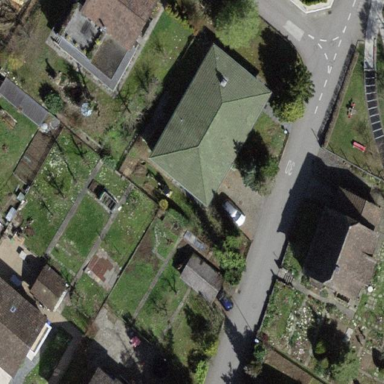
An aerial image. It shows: Building with tile roof.